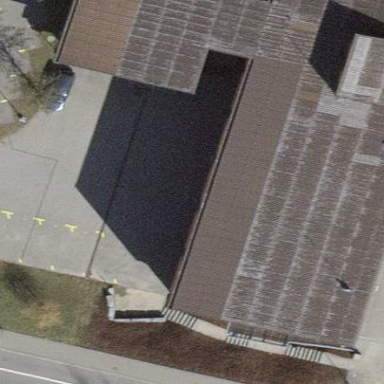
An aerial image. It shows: Industrial building that serves as fire station.